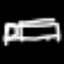
Label: bed